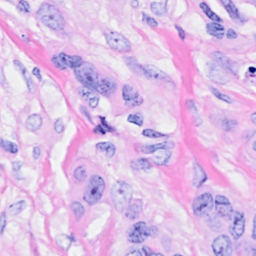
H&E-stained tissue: Breast